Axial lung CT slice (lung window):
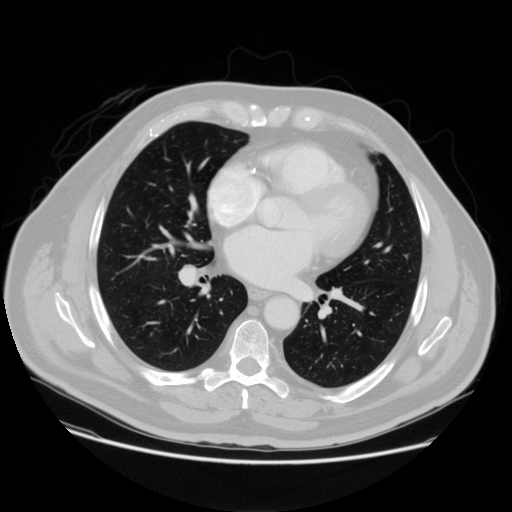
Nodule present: no